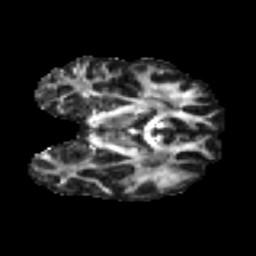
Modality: FA
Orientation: coronal
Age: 33
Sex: male
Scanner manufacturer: ge
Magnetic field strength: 3 T
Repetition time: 7.8 s
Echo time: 0.0606 s